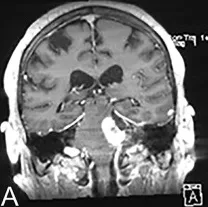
Pre-operative magnetic resonance images revealed a cystic lesion that was T1 hypointense, T2 hyperintense, and peripherally enhancing within the left cerebellopontine angle wrapping around the lateral brainstem. Adjacent to the cystic lesion was a T1 isointense, T2 hyperintense, avidly enhancing infiltrative component involving the brainstem, cerebellar peduncle, and cerebellum. (A) Coronal T1-weighted contrast enhanced.
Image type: radiology (mri)